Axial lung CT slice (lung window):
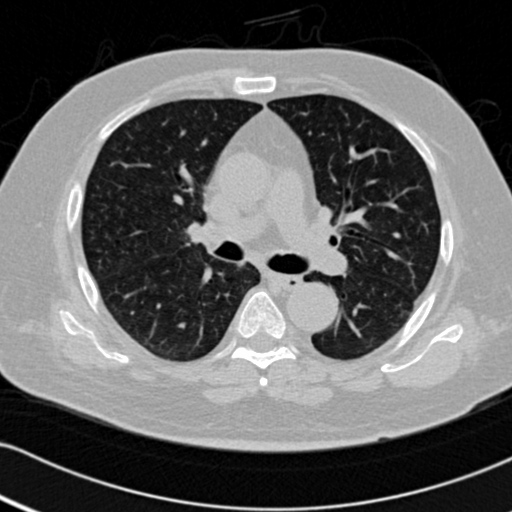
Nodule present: no